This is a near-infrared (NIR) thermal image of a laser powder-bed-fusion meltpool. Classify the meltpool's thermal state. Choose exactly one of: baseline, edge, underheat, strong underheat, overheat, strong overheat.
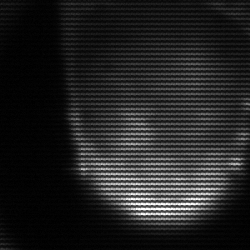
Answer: edge